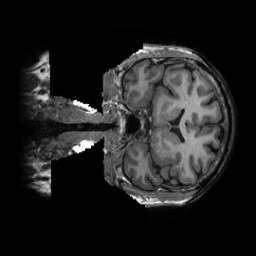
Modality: T1w
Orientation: coronal
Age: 55
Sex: male
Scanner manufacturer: ge
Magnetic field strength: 3 T
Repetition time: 0.007348 s
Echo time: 0.003036 s